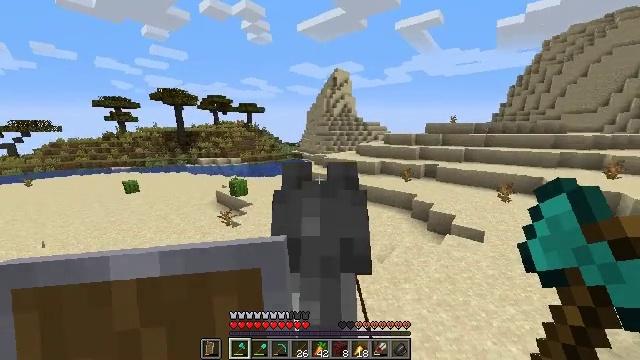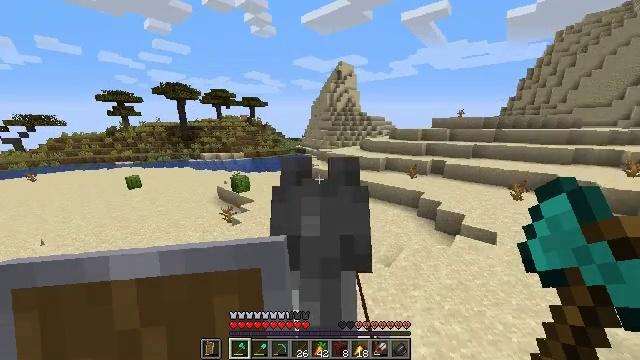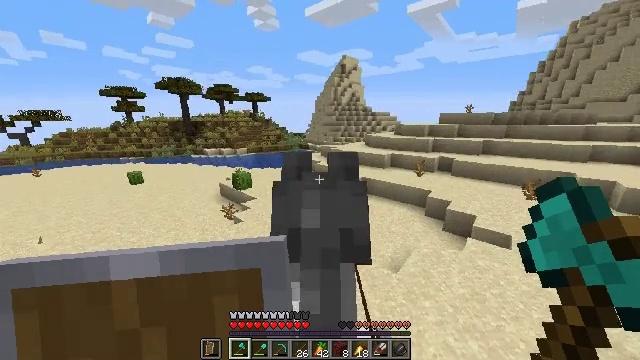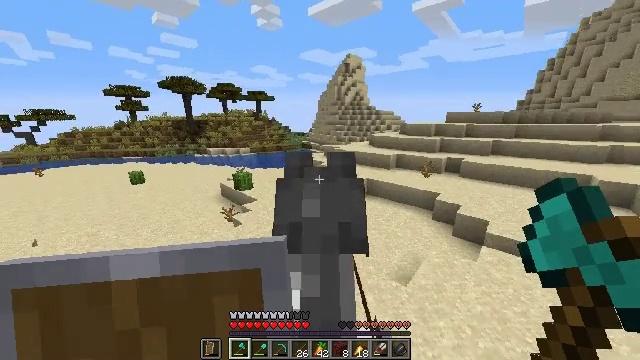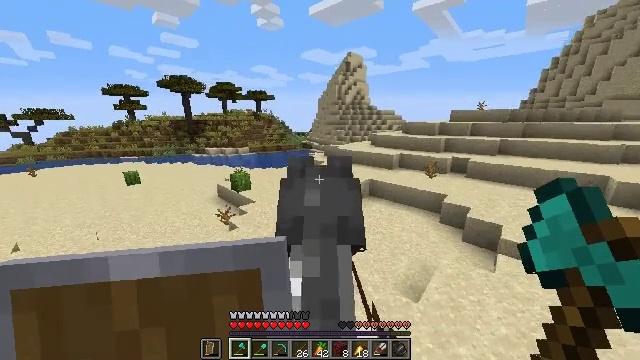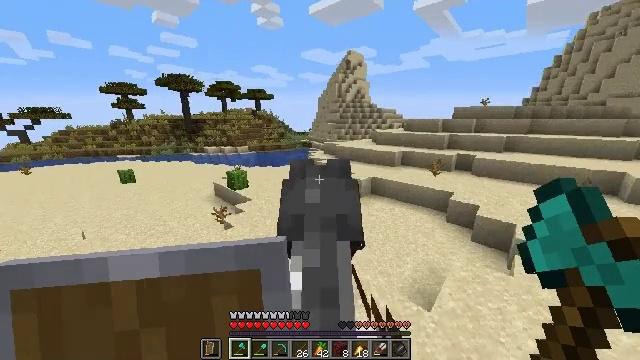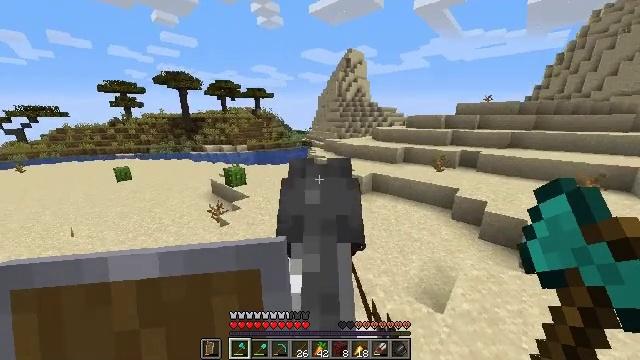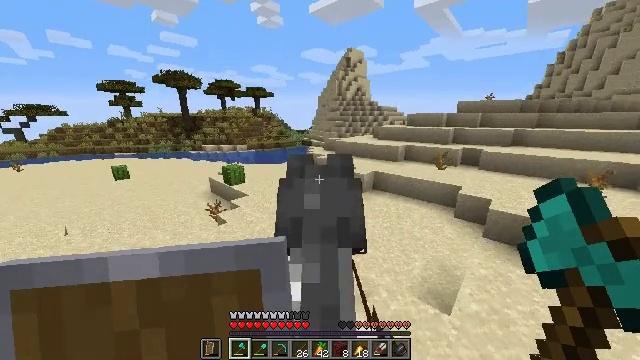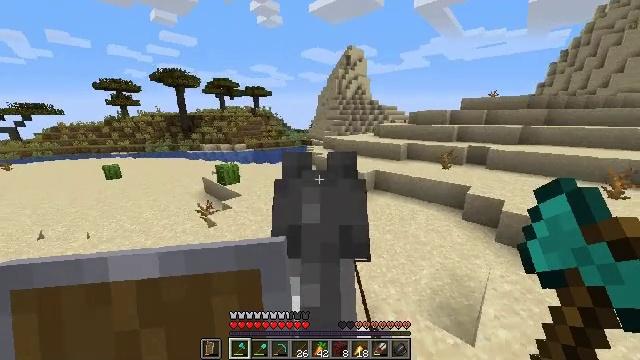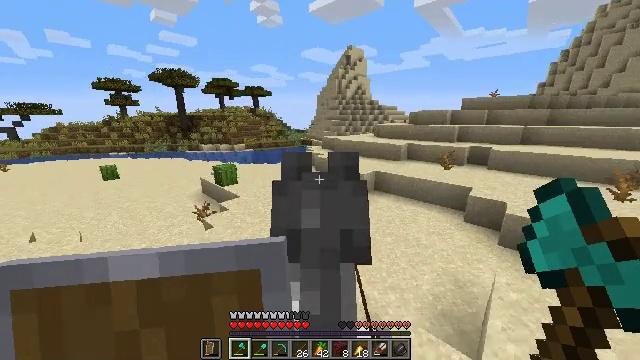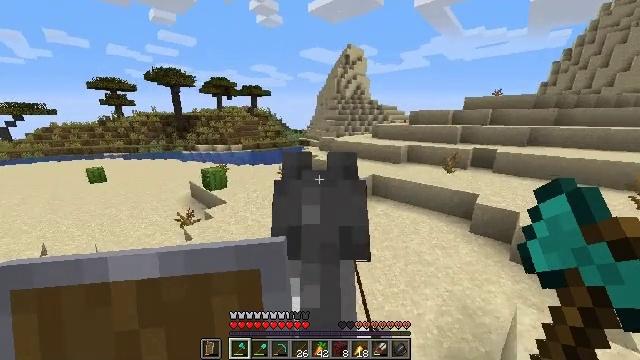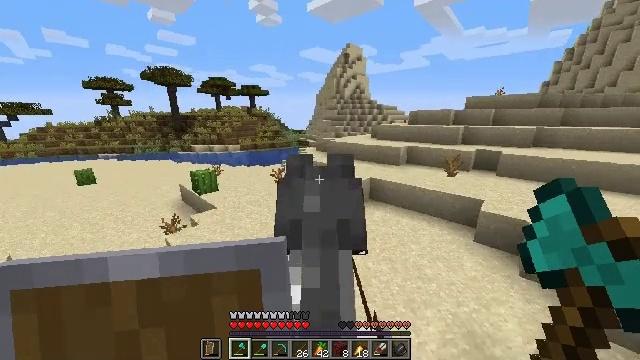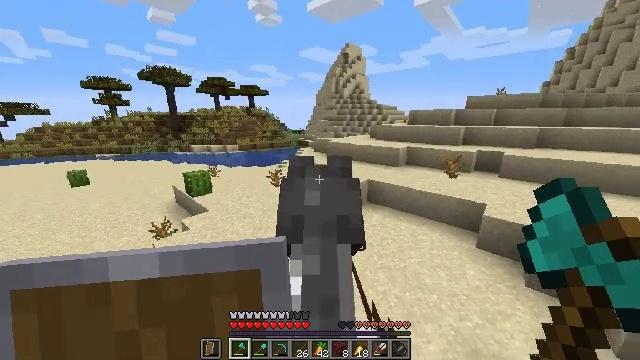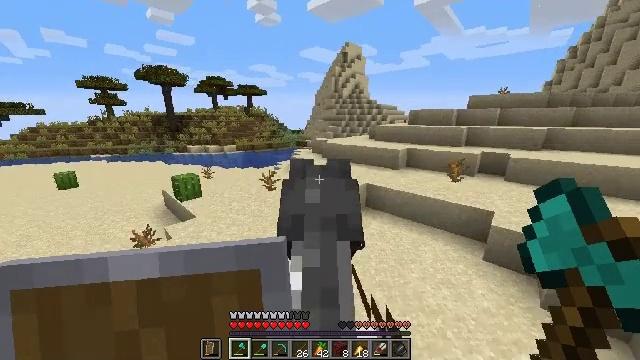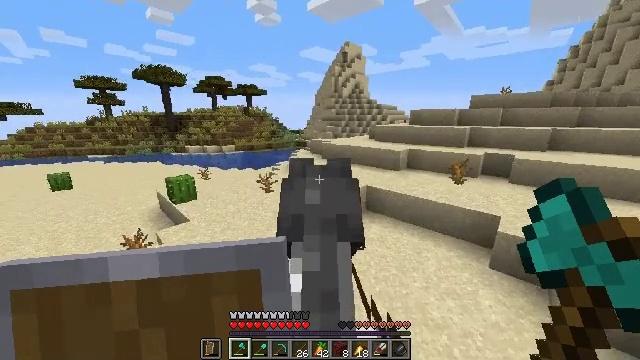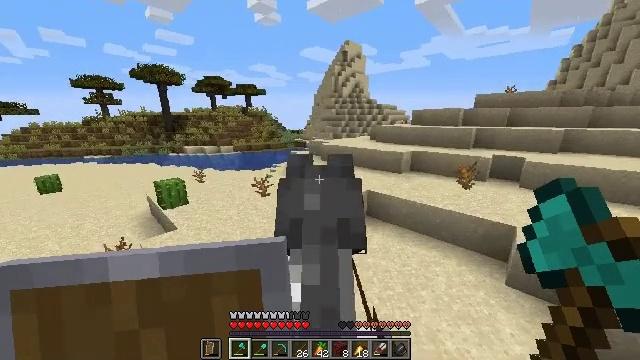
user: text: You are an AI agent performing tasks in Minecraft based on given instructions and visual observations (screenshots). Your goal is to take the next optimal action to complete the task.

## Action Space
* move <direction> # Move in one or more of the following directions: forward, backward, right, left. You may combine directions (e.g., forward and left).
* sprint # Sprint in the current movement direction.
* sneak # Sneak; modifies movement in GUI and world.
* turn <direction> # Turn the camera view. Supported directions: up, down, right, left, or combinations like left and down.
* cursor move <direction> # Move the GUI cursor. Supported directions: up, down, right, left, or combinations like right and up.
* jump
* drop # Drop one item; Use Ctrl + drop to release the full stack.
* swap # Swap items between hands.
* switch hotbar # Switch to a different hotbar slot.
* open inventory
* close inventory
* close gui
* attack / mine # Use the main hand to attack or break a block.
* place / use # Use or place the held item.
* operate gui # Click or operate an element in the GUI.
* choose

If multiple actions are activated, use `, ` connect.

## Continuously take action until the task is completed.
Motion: motion action
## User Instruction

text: Attack the ground to gather sand.
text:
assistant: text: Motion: move forward, sprint, turn left and down
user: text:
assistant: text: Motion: move forward, sprint, turn left and down
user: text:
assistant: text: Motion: move forward, sprint
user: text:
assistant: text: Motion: move forward, sprint
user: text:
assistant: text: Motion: move forward, sprint
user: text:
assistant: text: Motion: move forward, sprint
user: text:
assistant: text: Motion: move forward and move right, sprint
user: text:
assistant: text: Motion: move forward and move right, sprint
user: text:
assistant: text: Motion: move forward and move right, sprint
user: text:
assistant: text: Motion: move forward and move right, sprint
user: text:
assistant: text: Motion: move forward and move right, sprint
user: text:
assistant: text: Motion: move forward, sprint
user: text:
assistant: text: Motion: move forward, sprint
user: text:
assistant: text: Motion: move forward, sprint
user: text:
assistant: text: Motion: move forward, sprint
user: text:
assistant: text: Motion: move forward, sprint
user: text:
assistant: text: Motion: move forward, sprint, turn right
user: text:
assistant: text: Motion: move forward, sprint, turn right
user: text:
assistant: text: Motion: move forward, sprint, turn right
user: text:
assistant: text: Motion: move forward, sprint
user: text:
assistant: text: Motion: move forward, sprint
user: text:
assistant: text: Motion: move forward, sprint
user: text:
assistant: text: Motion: move forward, sprint
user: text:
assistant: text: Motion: move forward, sprint, turn right
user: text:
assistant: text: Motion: move forward, sprint, turn right and up
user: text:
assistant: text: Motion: move forward, sprint, turn right and up
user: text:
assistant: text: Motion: move forward, sprint
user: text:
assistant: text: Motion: move forward, sprint
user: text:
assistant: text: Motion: move forward, sprint
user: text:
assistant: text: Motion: move forward, sprint